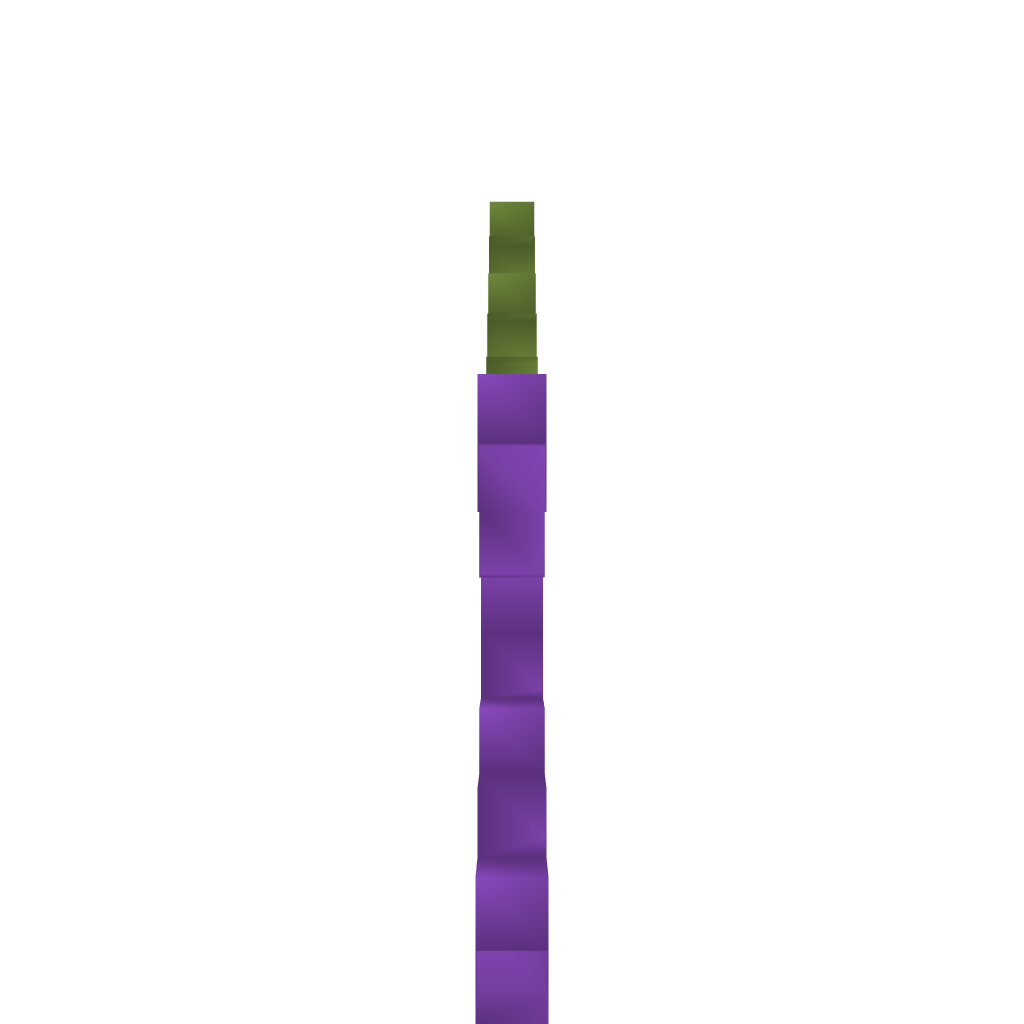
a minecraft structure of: Emerald Sword bad low quality